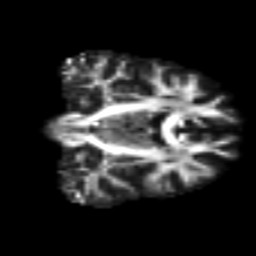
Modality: FA
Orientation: coronal
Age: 33
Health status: ill
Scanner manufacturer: philips
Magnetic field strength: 3 T
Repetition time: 9 s
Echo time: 0.127 s